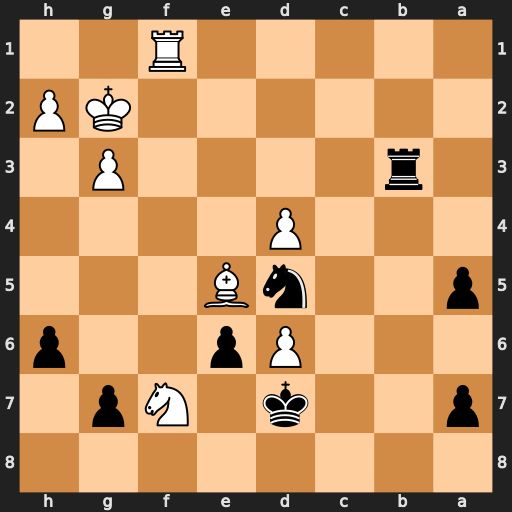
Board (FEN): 8/p2k1Np1/3Pp2p/p2nB3/3P4/1r4P1/6KP/5R2
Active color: b
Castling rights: -
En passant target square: -
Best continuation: Ne3+ Kg1 Nxf1